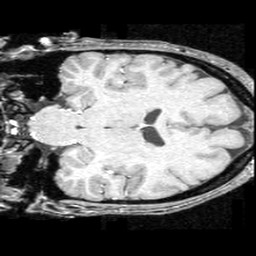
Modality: T1w
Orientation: coronal
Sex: female
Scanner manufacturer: ge
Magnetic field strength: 1.5 T
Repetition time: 21 s
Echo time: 0.008 s